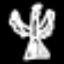
Label: angel